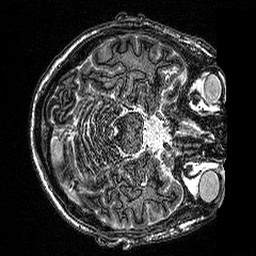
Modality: MP2RAGE
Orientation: axial
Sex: male
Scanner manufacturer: siemens
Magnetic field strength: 3 T
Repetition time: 5 s
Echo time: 0.00292 s